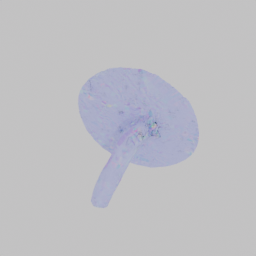
Label: nature